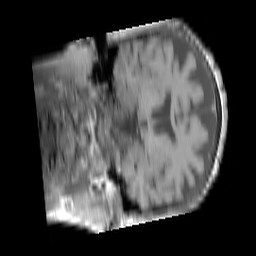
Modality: T1w
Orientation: coronal
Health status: ill
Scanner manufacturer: siemens
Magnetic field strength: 3 T
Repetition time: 0.4 s
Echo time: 0.00272 s